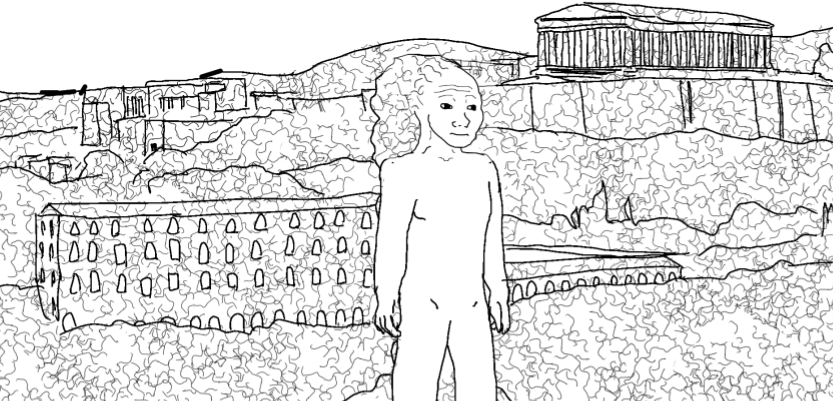
Label: 5_Brainiak